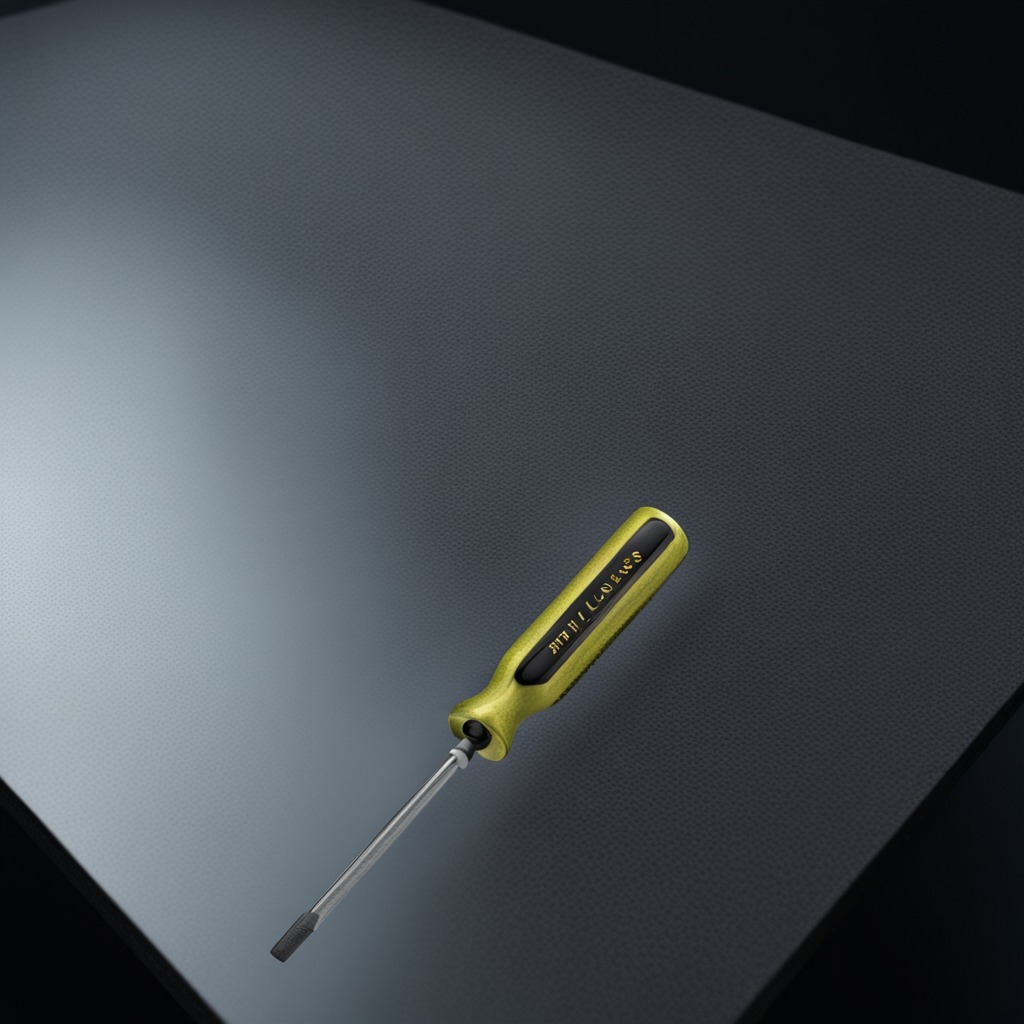
A screwdriver is lying on a clean granite table inside a workshop at night.